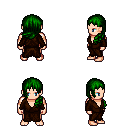
a pixel art fantasy rpg character, male body template, human, light skin, brown robe, teal pants, green left-swept hairstyle, four views (front, back, left, right), 2x2 character sprite sheet, small pixel art, hard edges, no anti-aliasing